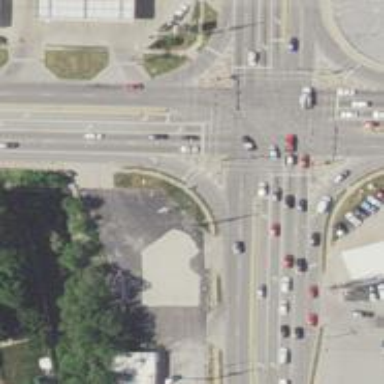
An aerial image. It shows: Footway that serves as traffic island.